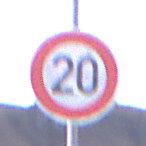
Verkehrszeichen: Geschwindigkeit20
Umgebung: Outdoor, Nature
Tageszeit: Dusk
Wetter: Clear
Licht: Natural
Jahreszeit: NotSpecified
Kontrast: LowContrast